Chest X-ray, PA view. Patient: 65 years old, sex M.
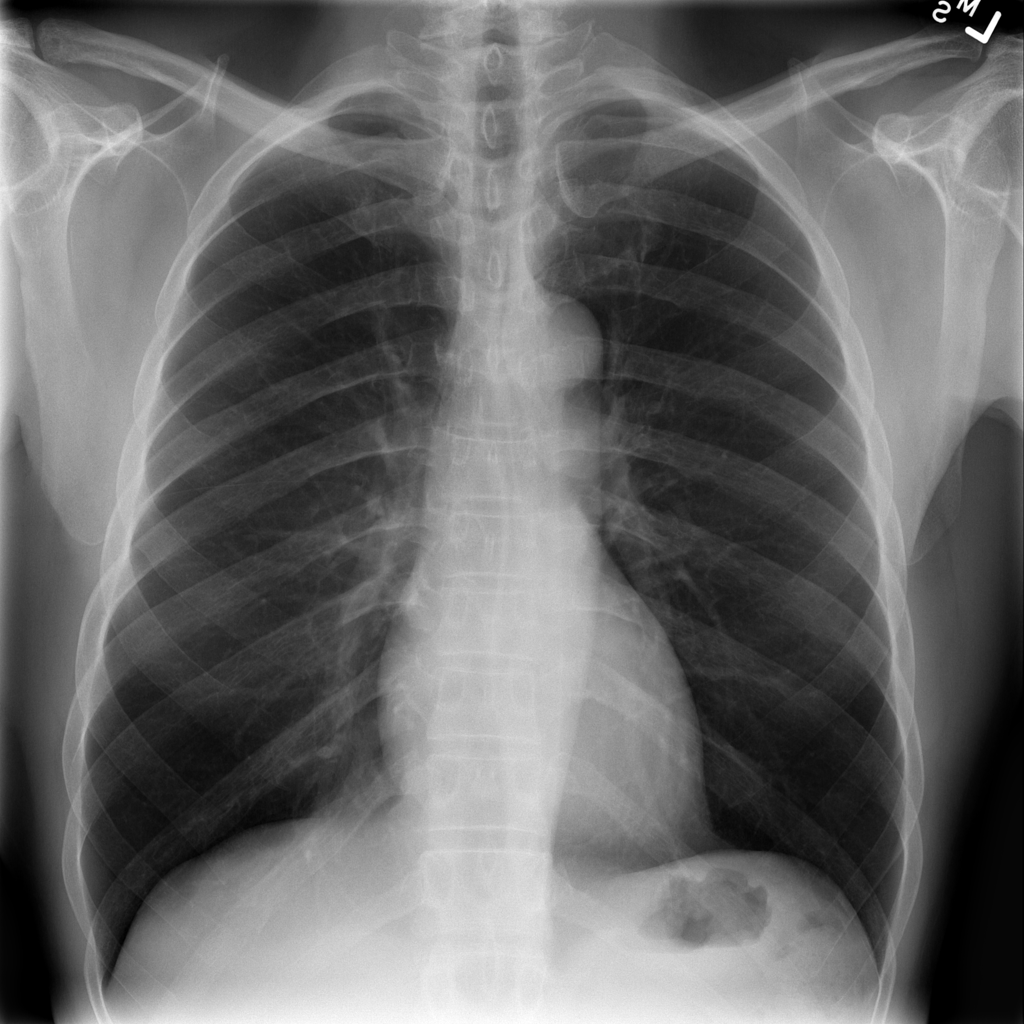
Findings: No Finding